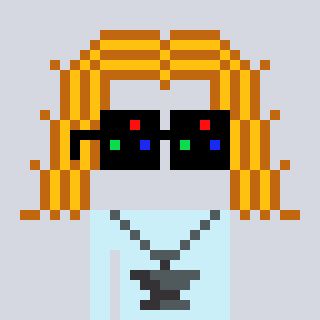
a pixel art character with square black sunglasses, a hair-shaped head and a cold-colored body on a cool background